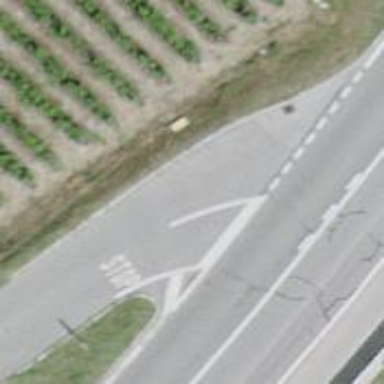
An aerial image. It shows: Stop road.